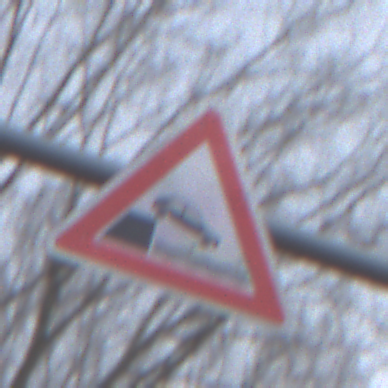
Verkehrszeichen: Ufer
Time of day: MorningAfternoon
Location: Outdoor (Nature)
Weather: Overcast
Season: NotSpecified
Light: Natural